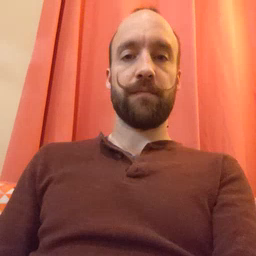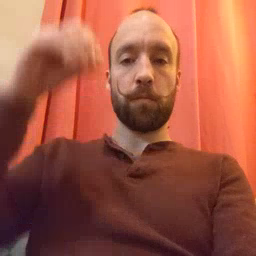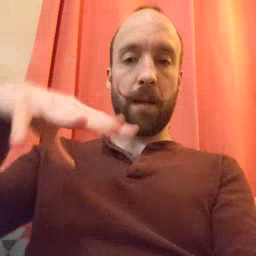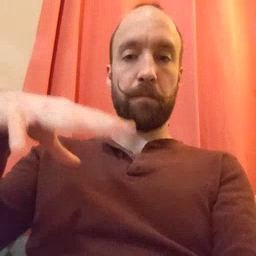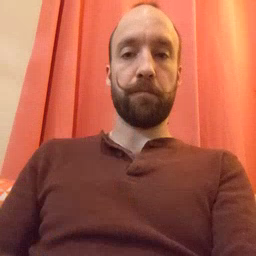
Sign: drop